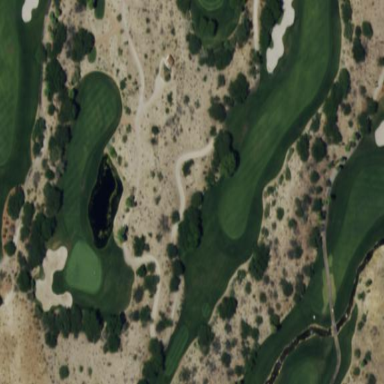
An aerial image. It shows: Area with grass used as rough in golf course.